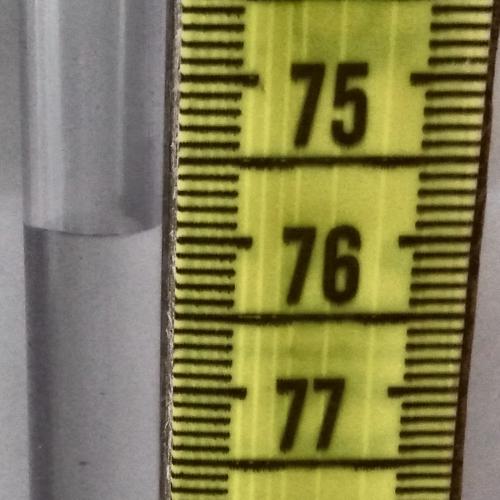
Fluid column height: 75.9 cm